Interaction volume radius: 10 \u00c5
Interaction volume height: 35 \u00c5
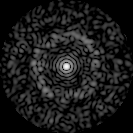
Disorder parameter: 0.8272